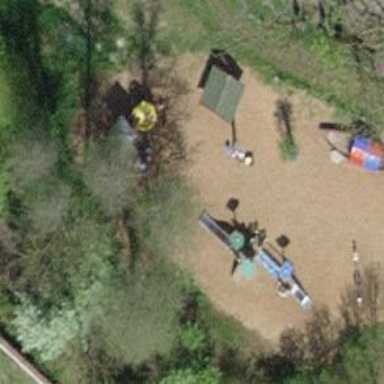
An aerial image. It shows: Playground area for leisure land.